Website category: book
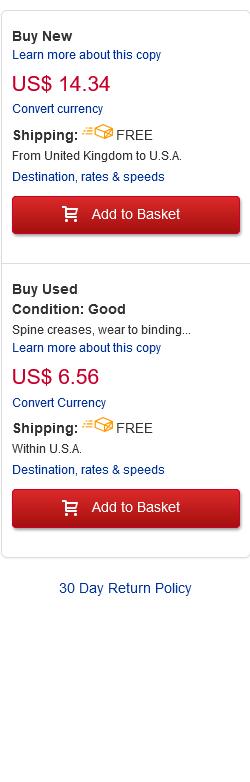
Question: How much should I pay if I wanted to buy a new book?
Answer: US$ 14.34

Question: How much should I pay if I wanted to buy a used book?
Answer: US$ 6.56

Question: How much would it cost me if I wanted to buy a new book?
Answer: US$ 14.34

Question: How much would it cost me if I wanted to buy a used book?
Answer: US$ 6.56

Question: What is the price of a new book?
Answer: US$ 14.34

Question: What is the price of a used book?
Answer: US$ 6.56

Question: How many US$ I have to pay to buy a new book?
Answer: US$ 14.34

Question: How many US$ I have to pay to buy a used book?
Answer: US$ 6.56

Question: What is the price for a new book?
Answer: US$ 14.34

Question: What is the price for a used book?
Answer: US$ 6.56

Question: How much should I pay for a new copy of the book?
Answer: US$ 14.34

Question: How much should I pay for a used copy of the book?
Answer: US$ 6.56

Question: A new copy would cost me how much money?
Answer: US$ 14.34

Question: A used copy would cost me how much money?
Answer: US$ 6.56

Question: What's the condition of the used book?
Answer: Good

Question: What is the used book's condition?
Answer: Good

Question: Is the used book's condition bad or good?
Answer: Good

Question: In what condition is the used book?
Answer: Good

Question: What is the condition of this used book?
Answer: Good

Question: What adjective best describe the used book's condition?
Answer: Good

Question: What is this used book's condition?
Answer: Good

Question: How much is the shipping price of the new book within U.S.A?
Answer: FREE

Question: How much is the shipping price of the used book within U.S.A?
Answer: FREE

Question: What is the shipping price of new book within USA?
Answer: FREE

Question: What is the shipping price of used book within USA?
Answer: FREE

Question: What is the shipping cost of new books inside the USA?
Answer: FREE

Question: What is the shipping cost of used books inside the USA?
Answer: FREE

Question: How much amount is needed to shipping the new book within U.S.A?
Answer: FREE

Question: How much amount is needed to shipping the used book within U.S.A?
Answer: FREE

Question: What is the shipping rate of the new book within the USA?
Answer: FREE

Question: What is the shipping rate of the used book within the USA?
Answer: FREE

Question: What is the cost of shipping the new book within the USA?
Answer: FREE

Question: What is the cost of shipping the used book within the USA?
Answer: FREE

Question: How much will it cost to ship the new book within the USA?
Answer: FREE

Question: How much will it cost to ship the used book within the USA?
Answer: FREE